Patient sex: M
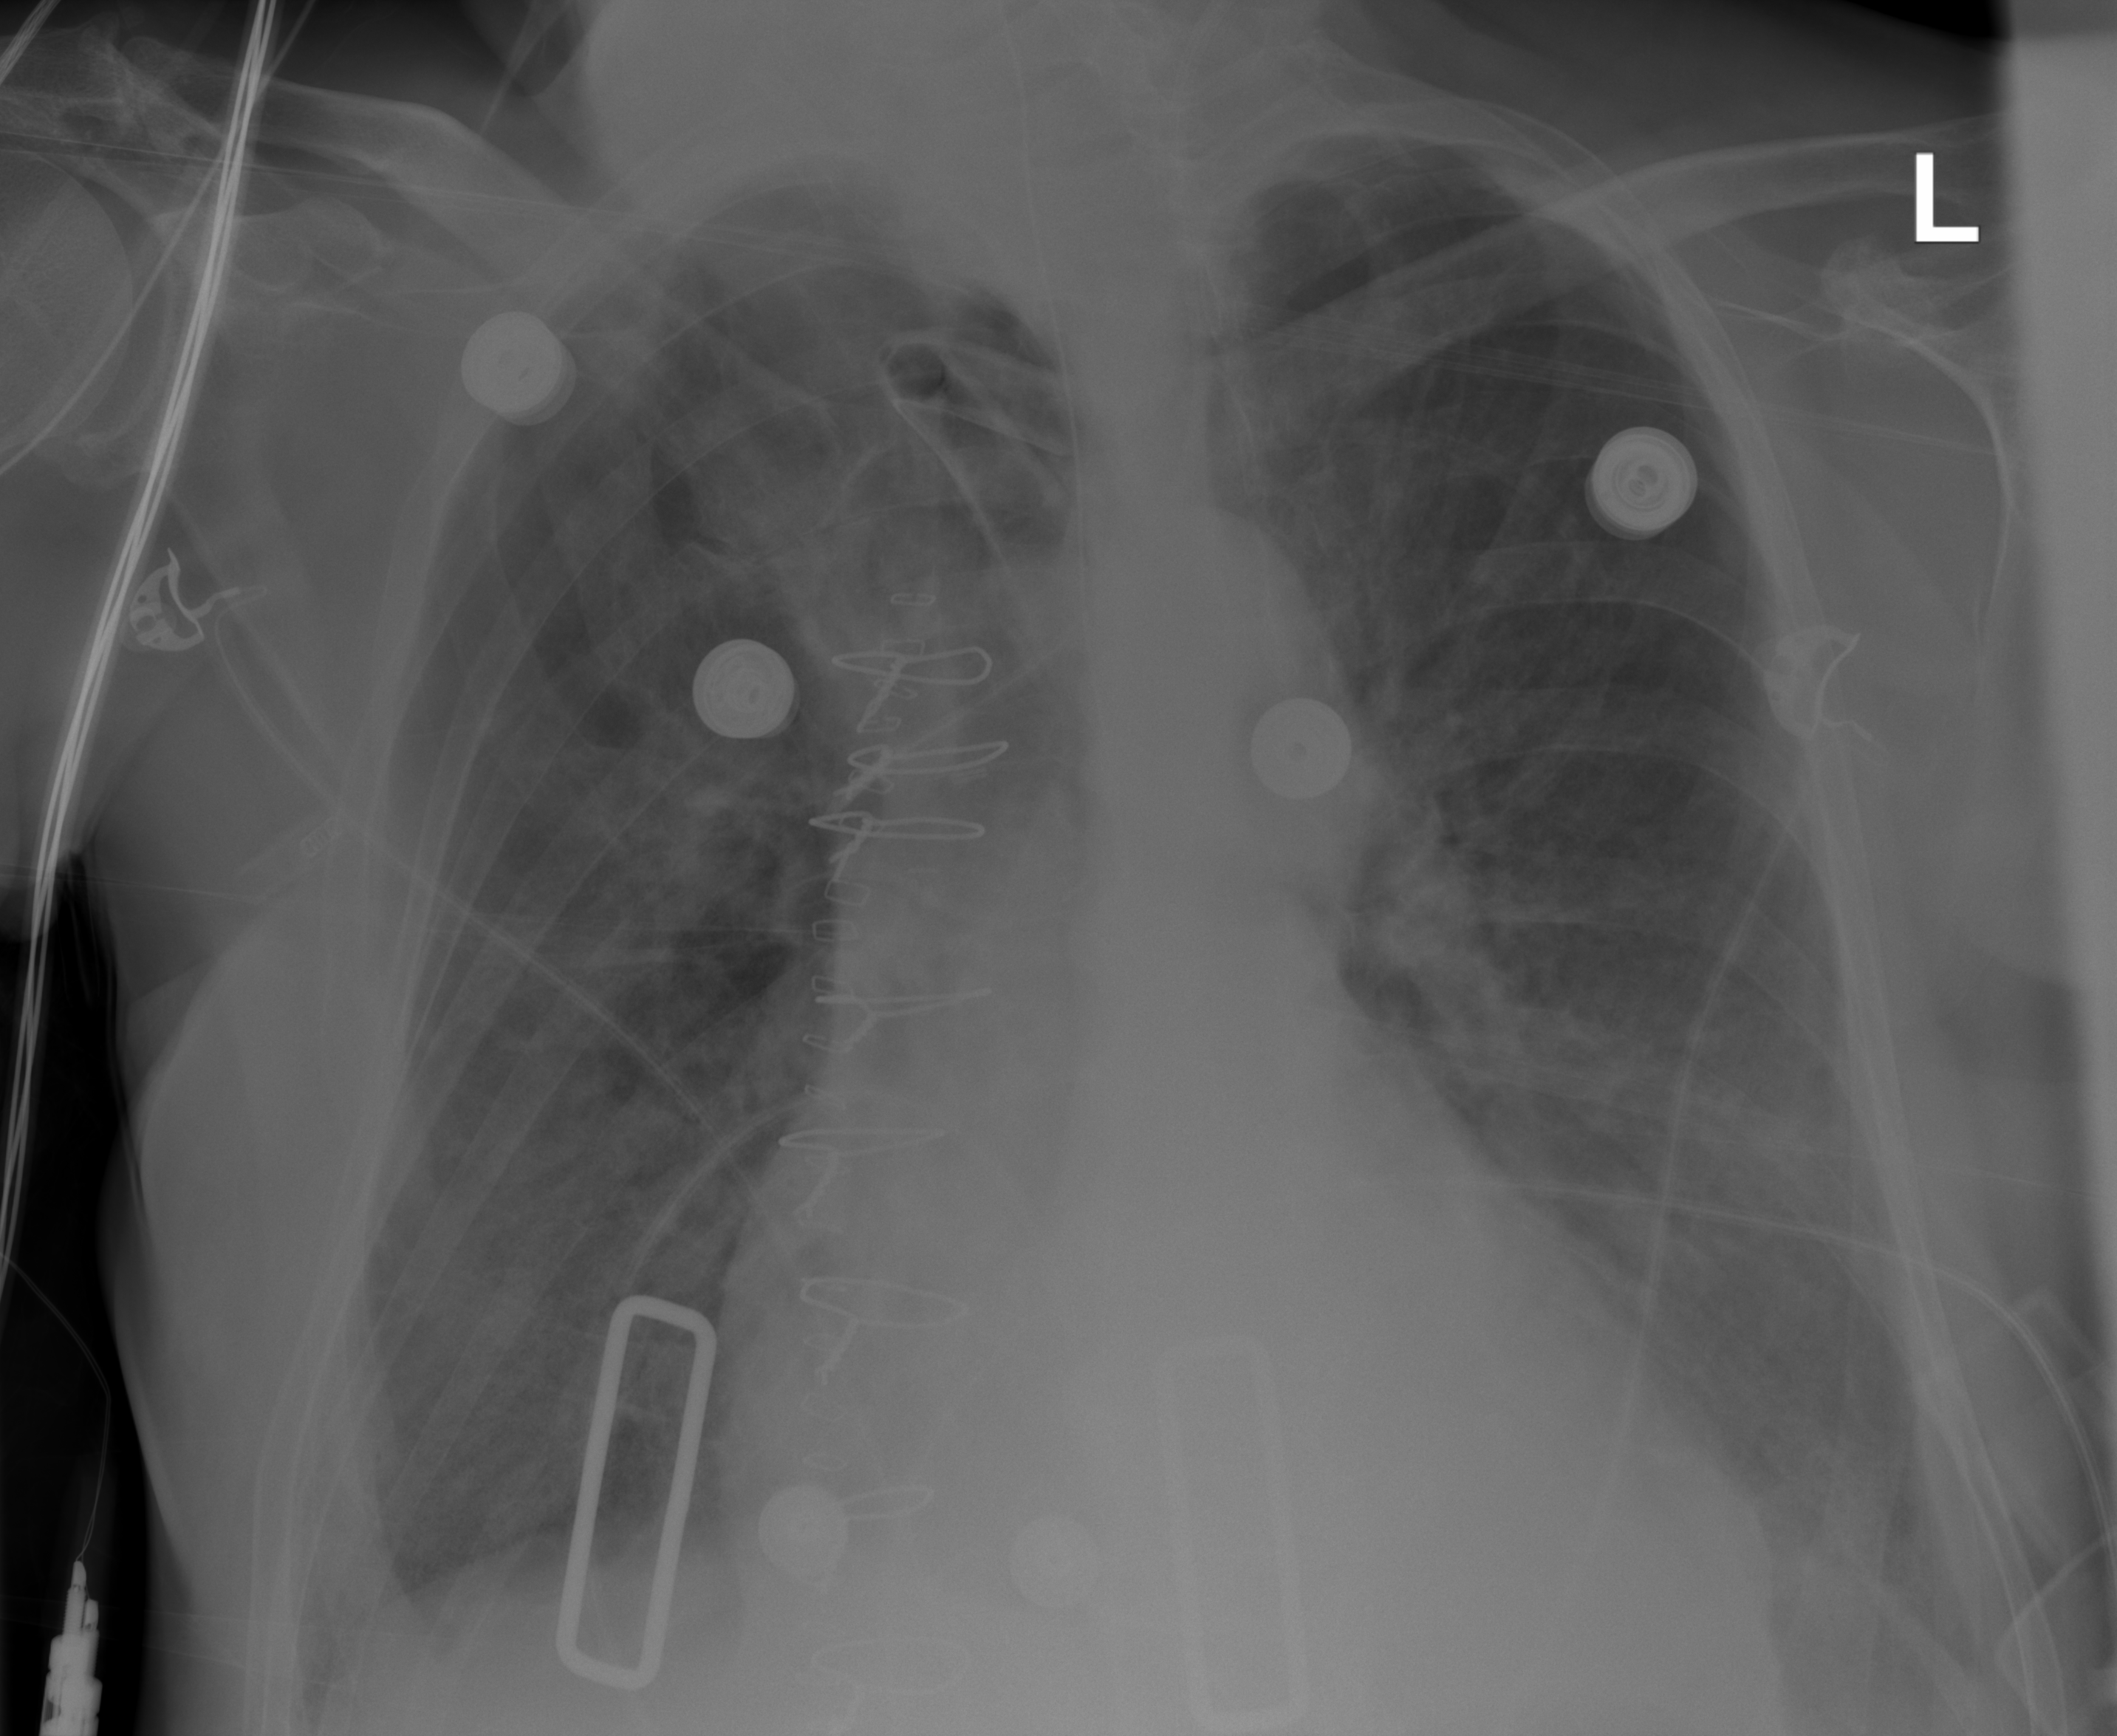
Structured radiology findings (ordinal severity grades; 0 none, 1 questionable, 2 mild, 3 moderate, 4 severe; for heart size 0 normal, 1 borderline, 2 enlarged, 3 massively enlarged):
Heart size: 2
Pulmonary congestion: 0
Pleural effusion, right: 1
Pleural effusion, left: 2
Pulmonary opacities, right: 2
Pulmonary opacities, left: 2
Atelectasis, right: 2
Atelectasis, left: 2